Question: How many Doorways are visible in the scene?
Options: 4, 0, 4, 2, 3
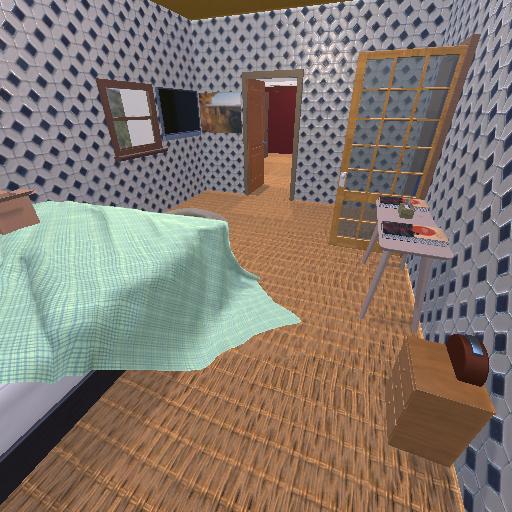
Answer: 4